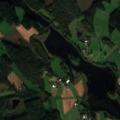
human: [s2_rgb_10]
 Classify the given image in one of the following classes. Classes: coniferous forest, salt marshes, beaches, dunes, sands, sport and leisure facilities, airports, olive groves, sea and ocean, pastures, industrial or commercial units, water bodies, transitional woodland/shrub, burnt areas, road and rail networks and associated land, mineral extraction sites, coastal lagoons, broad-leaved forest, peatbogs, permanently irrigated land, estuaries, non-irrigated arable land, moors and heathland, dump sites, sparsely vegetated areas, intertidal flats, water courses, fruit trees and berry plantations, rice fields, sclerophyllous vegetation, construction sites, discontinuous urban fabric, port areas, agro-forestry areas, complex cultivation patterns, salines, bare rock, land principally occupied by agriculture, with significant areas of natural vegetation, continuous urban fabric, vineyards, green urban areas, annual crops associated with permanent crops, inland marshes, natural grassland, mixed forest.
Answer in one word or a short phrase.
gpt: land principally occupied by agriculture, with significant areas of natural vegetation, coniferous forest, water bodies